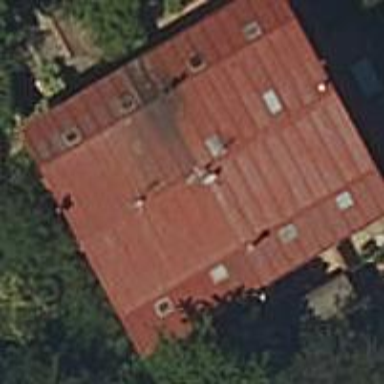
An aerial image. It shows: Terrace building.